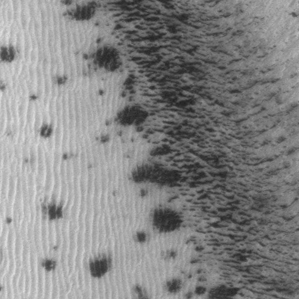
Label: frost